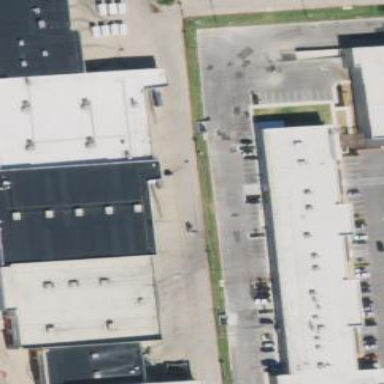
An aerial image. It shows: Retail building.